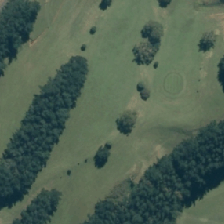
Land cover: urban_parkland